Question: I have a folder named 'StartUp', it holds the beginning classes and are loaded up first in the program. I want to access another folder named 'OverAll', it holds classes that will be used over the whole game. I want to take from 'OverAll' a class named 'Mouses', and transfer it over the any other class in 'StartUp'.
10:00 12/7/2013
This is the Files and Folders, lets take for example that 'Mouses.cs' has an 'public int thing = 1;' and I want it to move to 'TitleScreen.cs', what do I wright to allow 'TitleScreen.cs' to view/edit that int?
I can access all classes in 'Game1.cs' by calling on there folder then the class (Ex. 'OverAll.Mouses.ect = 1;') and vic-versa.

'OverAll.Mouses.cs':
'''
using System;
using System.Collections.Generic;
using System.Linq;
using System.Text;
using Microsoft.Xna.Framework;
using Microsoft.Xna.Framework.Audio;
using Microsoft.Xna.Framework.Content;
using Microsoft.Xna.Framework.GamerServices;
using Microsoft.Xna.Framework.Graphics;
using Microsoft.Xna.Framework.Input;
namespace Lover__Regret
{
class Mouses
{
public int thing = 1;
}
}
'''
'StartUp.TitleScreen.cs':
'''
using System;
using System.Collections.Generic;
using System.Linq;
using System.Text;
using Microsoft.Xna.Framework;
using Microsoft.Xna.Framework.Content;
using Microsoft.Xna.Framework.Graphics;
using Microsoft.Xna.Framework.Input;
namespace Love__Regret.StartUp
{
class TitleScreen
{
public static void Update(GameTime gameTime)
{
//Want to call thing here
}
}
}
'''
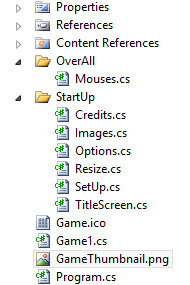
Answer: Well, the 'thing' field in 'Mouses' is not a static field. That means you need to have an instance reference to 'Mouses' inside 'TitleScreen' in order to be able to access it.
You said that in 'Game1.cs' you already have references to instances. So, what I suggest is to do the following:
1. The Update method in TitleScreen should not be static. You need to Update a specific TitleScreen instance. So remove the static keyword.
2. Create a constructor for TitleScreen that takes a instance of Mouses and a field to store that instance: private Mouses _mouseHandler; public TitleScreen(Mouses mouseHandler) { _mouseHandler = mouseHandler; }
3. Then, in the Update method call something like this: Console.WriteLine(_mouseHandler.thing); // or whatever you want to do with fields from Mouses
4. Now, when you construct TitleScreen in Game1.cs, create it like this, passing a Mouses instance: // create the mouses instance (e.g.: Mouses mouses = new Mouses()) TitleScreen screen = new TitleScreen(mouses);
Most of programming is not done via static classes/methods (that would be procedural-ish programming). You instead need to create instances of your classes.